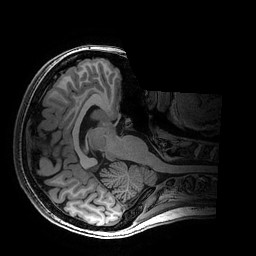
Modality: T1w
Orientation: axial
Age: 31
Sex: female
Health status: healthy
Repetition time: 2.53 s
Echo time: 0.0034 s